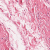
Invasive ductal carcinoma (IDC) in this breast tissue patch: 0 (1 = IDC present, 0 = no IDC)